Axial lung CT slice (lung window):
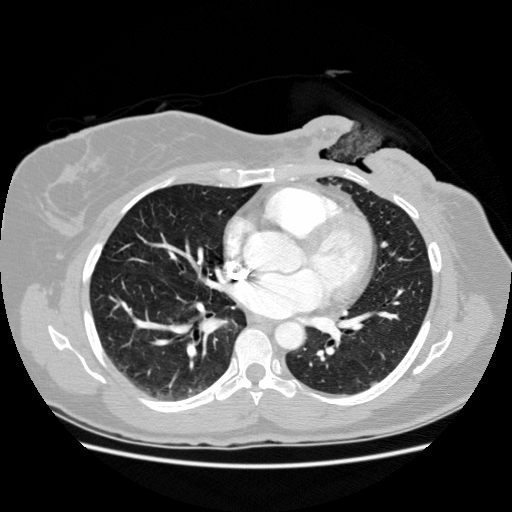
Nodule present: no